Question: I'd like to copy Rows and Columns of a worksheet to a new workbook. I can open and activate the new book and new sheets, but the data I am copying is currently A1:F520 on one sheet and A1:G1031 on another. There are multiple blanks in between
and within several "groups" of data sets.

For the sake of the visual organization of our data, I want to keep those blanks in. The ranges will be changing over time, so I don't want to define something specific. I'd rather keep it general like Range("A1", Range("A1".End(xlDown)). I suppose I could just include some ridiculously large range to ensure everything is there, but I'd rather accomplish this in a more dynamic (if that is the right word) sort of way.
This is what I have so far:
'''
Option Explicit
Public LGSheet As Worksheet
Public SGSheet As Worksheet
Public NewWorkbook As Workbook
Public UserYear As Integer
Sub DefineYear()
UserYear = Application.InputBox(Prompt:="Set Date for New Workbook", Type:=1)
Set NewWorkbook = Workbooks.Add
Set SGSheet = Worksheets.Add
Set LGSheet = Worksheets.Add
Call PasteLGTandSGT
End Sub
Sub PasteLGTandSGT()
Workbooks("Finished Products YTD Generator").Activate
Worksheets("LGT").Activate
Range("A1", Range("A1").End(xlDown)).Copy
LGSheet.Activate
'''
Obviously I've put the xlDown bit here, and my google-fu isn't strong enough to find out anything more.
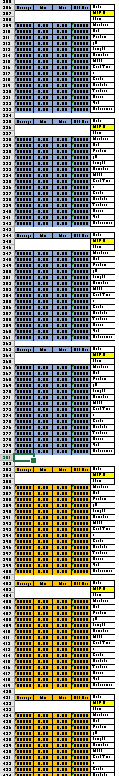
Answer: For example:
'''
With Workbooks("Finished Products YTD Generator").Worksheets("LGT")
.Range(.Range("A1"), .Cells(Rows.Count, 1).End(xlUp).Offset(0, 7)).Copy _
LGSheet.Range("A1") 'or whatever
End With
'''
Note that you don't need to activate sheets to copy or paste, and it's a good habit to get out of.